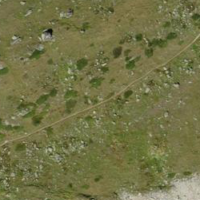
EUNIS habitat code: 26
Species observed at this site:
Arnica montana